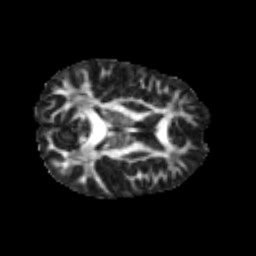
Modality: FA
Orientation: axial
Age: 29
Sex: male
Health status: healthy